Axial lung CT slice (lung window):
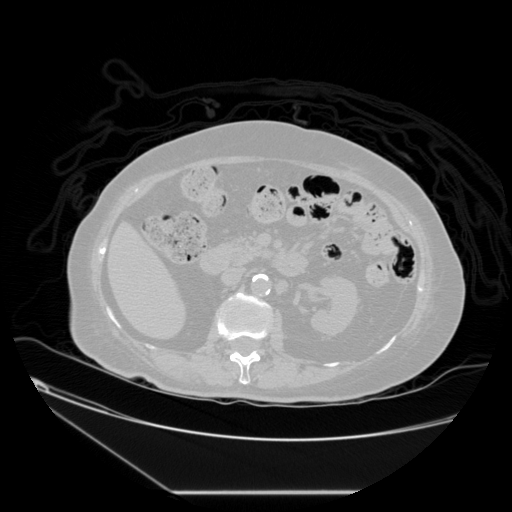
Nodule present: no